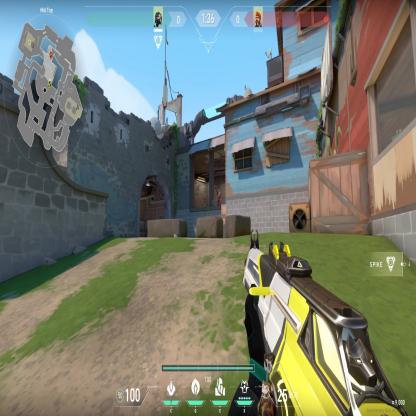
Label: enemy